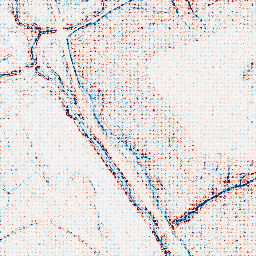
Category: edge_preserving
Decomposition family: anisotropic_diffusion
Decomposition parameters: iterations: 5
kappa: 10
gamma: 0.05
Upsampling method: sinc_blackman
Upsampling parameters: scale: 8
kernel_size: 8
Upsampling scale: 8